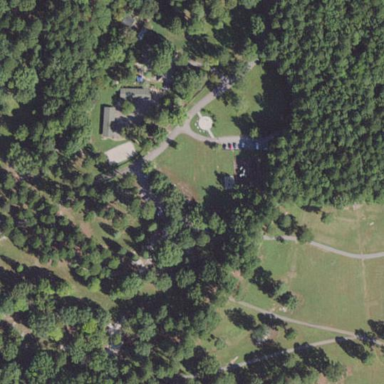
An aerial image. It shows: Disc golf course for leisure activity.